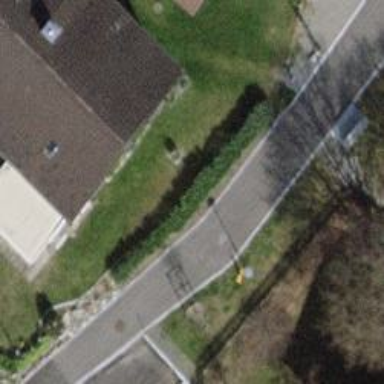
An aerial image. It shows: Bollard barrier.